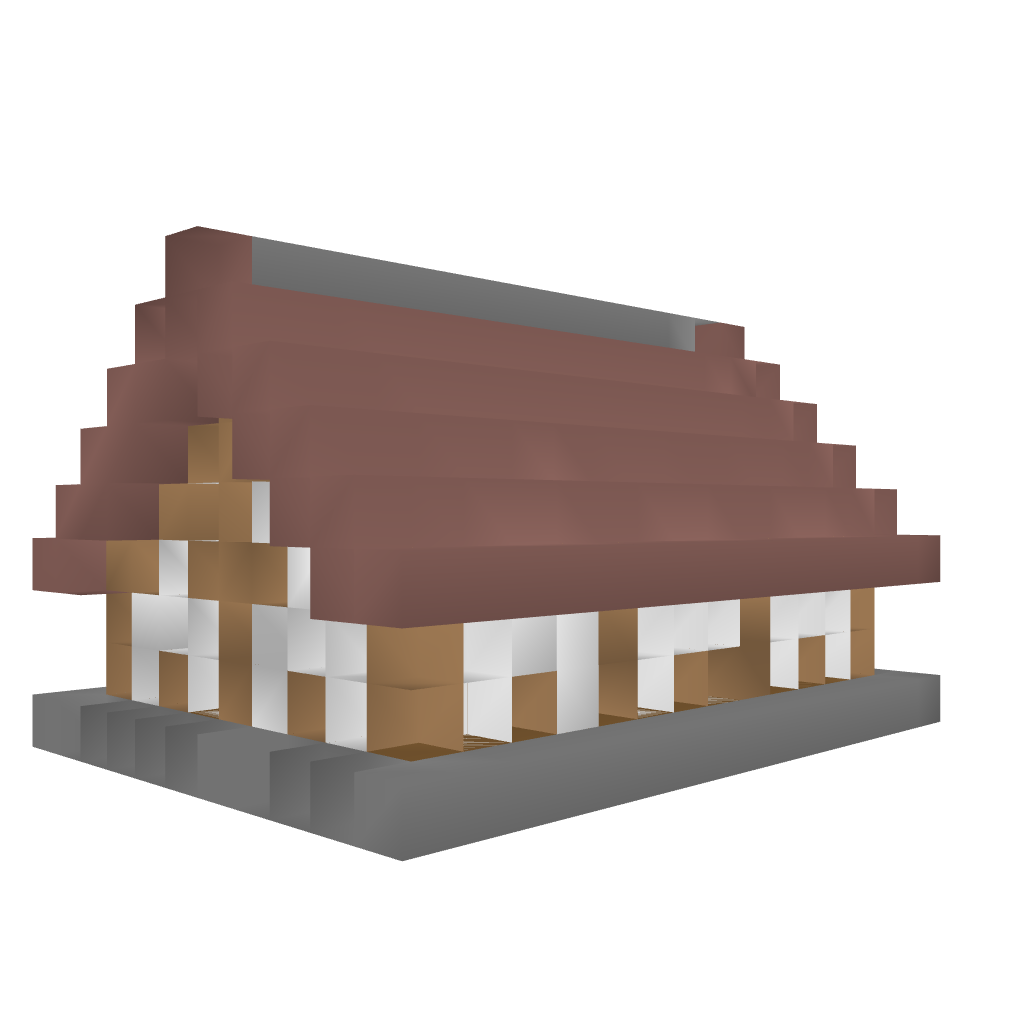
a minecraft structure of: Small Medieval House bad low quality